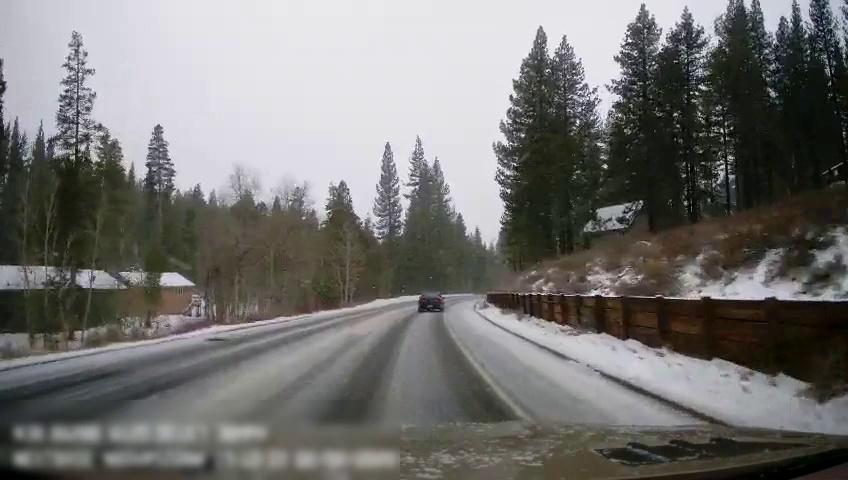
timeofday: Day
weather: Snowy
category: Drivable Space
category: Vehicles | Car